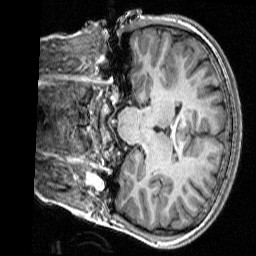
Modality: T1w
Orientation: coronal
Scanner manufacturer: siemens
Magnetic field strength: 3 T
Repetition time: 2 s
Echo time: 0.00292 s